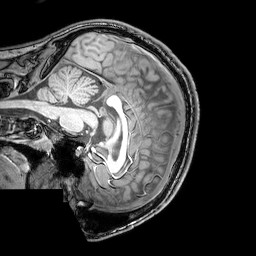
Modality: T1w
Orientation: sagittal
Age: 20
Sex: male
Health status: healthy
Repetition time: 0.081 s
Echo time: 0.037 s